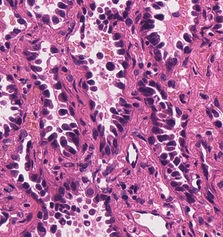
Tumor epithelial tissue: yes
Tumor-associated stroma tissue: yes
Normal tissue: no